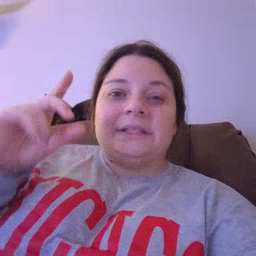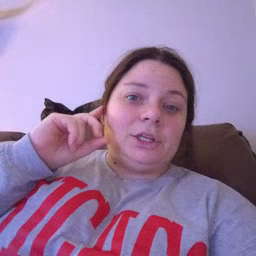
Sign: ear